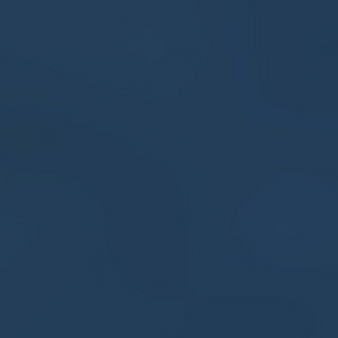
Label: other